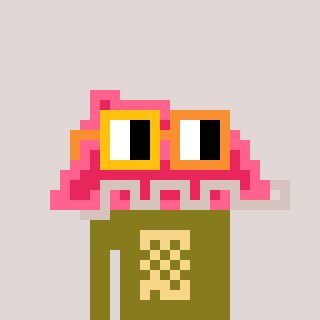
a pixel art character with square yellow and orange glasses, a retainer-shaped head and a gunk-colored body on a warm background